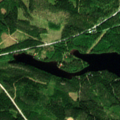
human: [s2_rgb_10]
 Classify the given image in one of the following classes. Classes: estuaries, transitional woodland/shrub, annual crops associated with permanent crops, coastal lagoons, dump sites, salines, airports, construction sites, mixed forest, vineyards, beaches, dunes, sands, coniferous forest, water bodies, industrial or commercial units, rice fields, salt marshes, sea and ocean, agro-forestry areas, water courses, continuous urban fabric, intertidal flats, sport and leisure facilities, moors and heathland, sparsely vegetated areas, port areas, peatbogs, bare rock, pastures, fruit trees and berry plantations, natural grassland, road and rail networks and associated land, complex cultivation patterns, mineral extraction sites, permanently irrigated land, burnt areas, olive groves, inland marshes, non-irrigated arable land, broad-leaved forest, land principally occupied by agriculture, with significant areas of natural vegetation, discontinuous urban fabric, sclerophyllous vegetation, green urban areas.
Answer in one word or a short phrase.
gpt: coniferous forest, mixed forest, water bodies